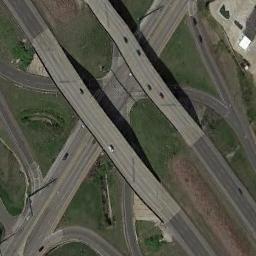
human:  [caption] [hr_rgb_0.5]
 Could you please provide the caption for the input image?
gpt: The overpass is next to the grass with some cars .

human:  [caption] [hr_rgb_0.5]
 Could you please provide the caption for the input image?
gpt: Many roads of different lengths are under the overpass .

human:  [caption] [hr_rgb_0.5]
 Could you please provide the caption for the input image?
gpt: An overpass on top of two roads .

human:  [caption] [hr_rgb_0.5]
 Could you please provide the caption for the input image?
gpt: The cross-line overpass is over the roads on the lawn .

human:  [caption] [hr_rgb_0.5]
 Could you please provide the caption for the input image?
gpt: There are green lawns beside the overpass .